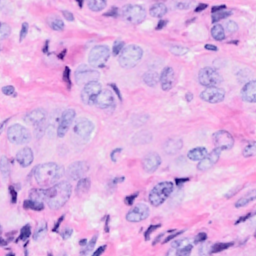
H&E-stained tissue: Breast